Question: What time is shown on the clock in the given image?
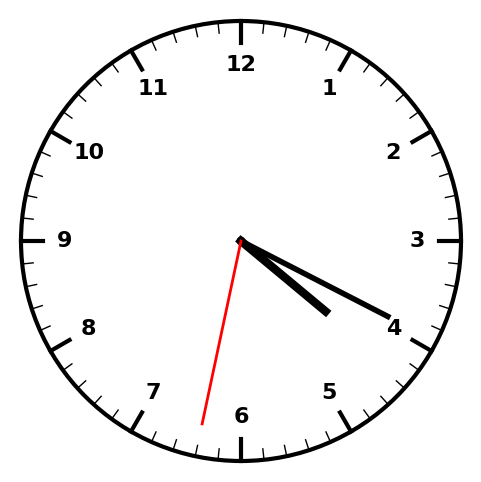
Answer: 04:19:32